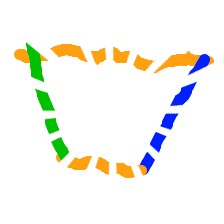
Shape: trapezoid